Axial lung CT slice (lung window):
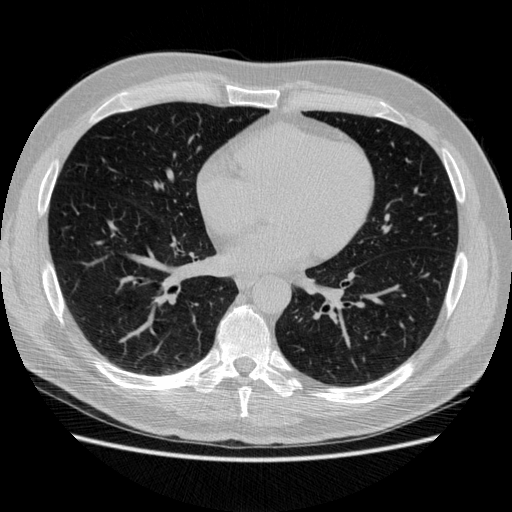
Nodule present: no